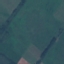
Label: Pasture